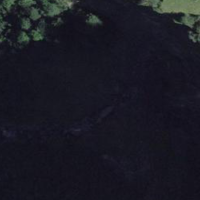
EUNIS habitat code: 44
Species observed at this site:
Lasiommata maera
Argynnis paphia